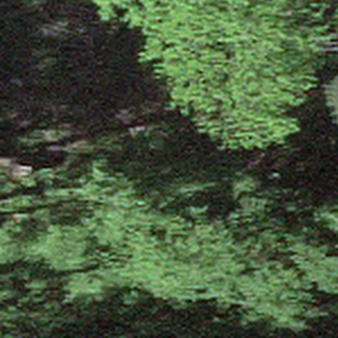
Label: other